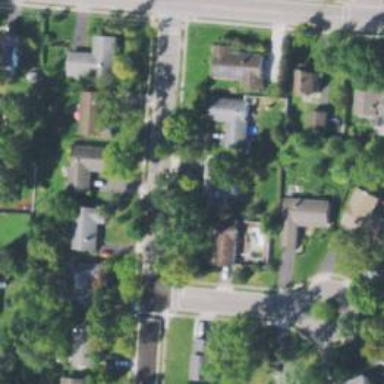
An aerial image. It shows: Residential driveway.